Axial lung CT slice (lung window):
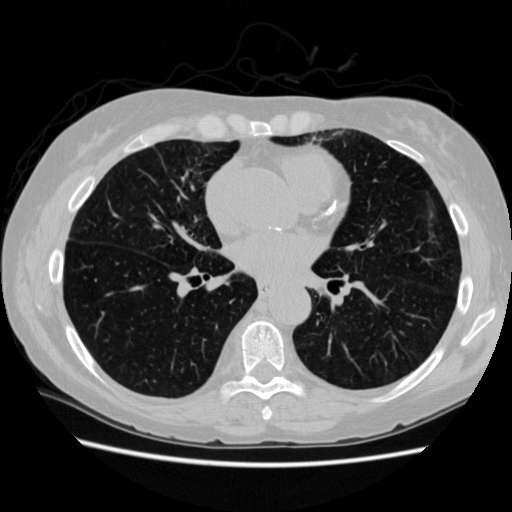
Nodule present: no